Question: I'm working on a game for iOs and I'm stuck on something.
The idea is simple: I have a player that must go forward in order to win points (and avoid the yellow bricks).
Here is (on green) the ideal path in order to go forward inside the rectangle (from the bottom to up).
I'm adding a new row each time, so each new row has to let the player move forward (it can move to the left, right and forward, no diagonal).
The idea is to have some 'parasite' empty spots, so the user must think about his next move.'
So, my question: how to generate something like this (for any number of columns)
Thanks.
C.C.
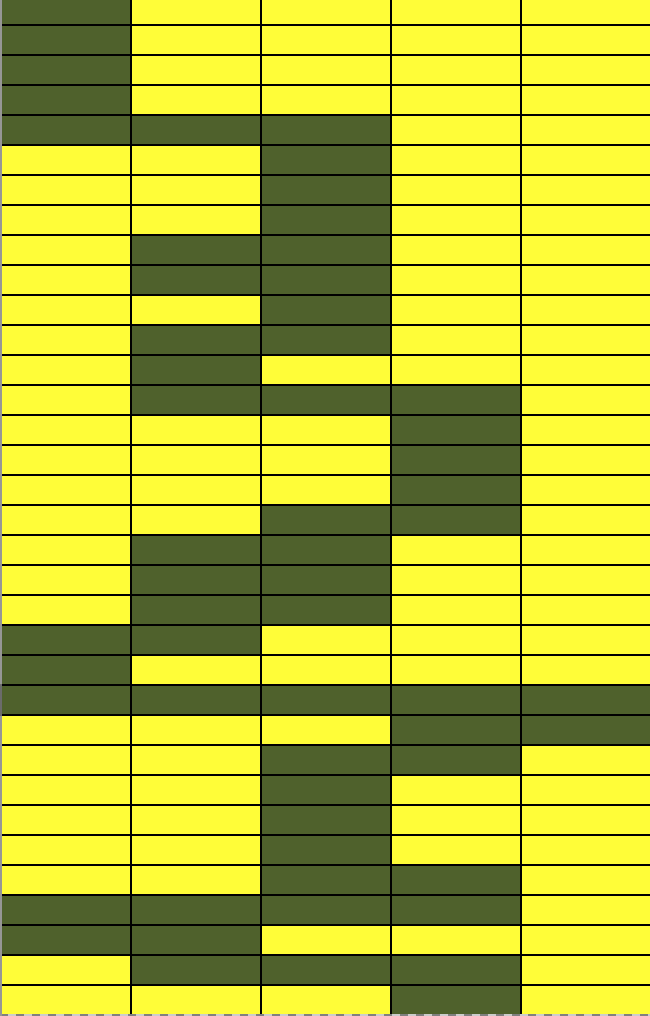
Answer: Personally, I would tackle this backward:
Generate the "right" path then randomize the remaining cells with some heuristic that prevents it from generating a "wrong" path.
The heuristic could be something similar to this:
> Let line 1 be the closest row, and line 10 the furthest.Let a path be a series of contiguous 0s.If line 1 contains only the "right" path and all lines from 2 to 9 contains at least one "wrong" path, have line 10 contain only the "right" path.
This heuristic might not be perfect, it's just an idea off the top of my head.